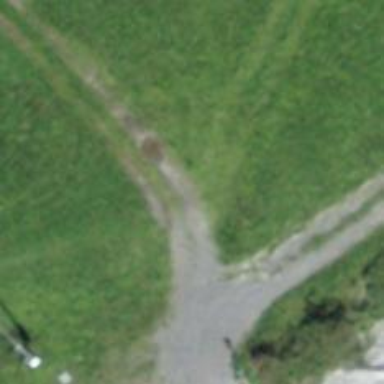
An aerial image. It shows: Intermediate downhill ski slope.